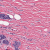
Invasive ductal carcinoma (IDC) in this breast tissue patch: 1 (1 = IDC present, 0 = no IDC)